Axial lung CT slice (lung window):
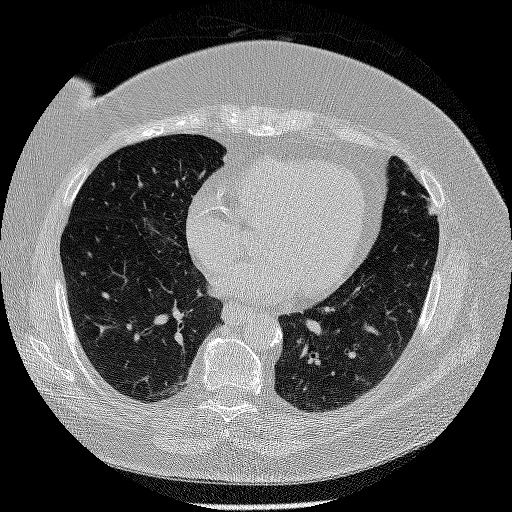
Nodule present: no